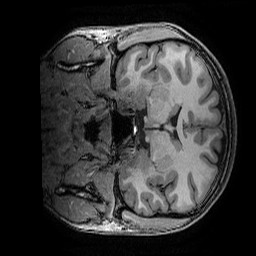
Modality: T1w
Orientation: coronal
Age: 20
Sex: female
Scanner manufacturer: ge
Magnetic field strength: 3 T
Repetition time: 0.007 s
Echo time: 0.00342 s